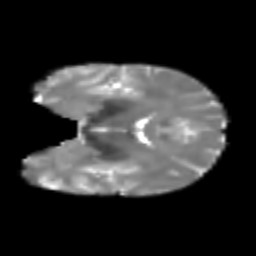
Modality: T2w
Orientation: coronal
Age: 29
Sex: male
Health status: healthy